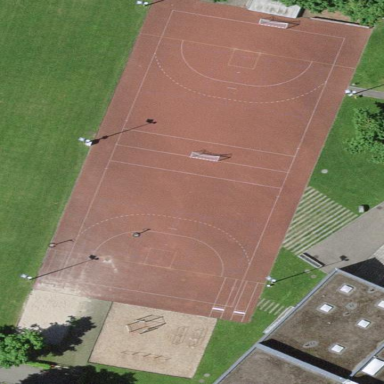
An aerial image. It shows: Multi-sport pitch for leisure activities.